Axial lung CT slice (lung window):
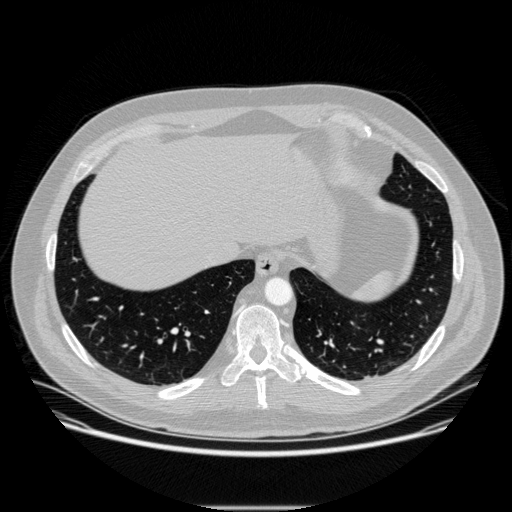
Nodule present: no